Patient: sex F, age 65
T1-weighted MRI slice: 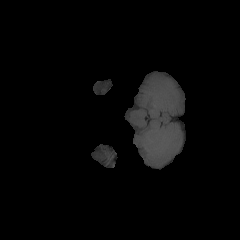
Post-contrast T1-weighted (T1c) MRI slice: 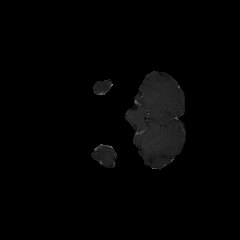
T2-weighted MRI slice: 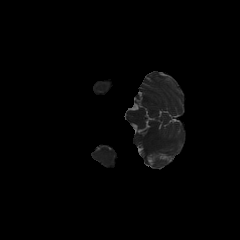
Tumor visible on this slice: no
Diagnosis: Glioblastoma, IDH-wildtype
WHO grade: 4